Field crop: maize
Growth stage: 2
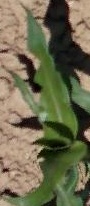
Species: maize